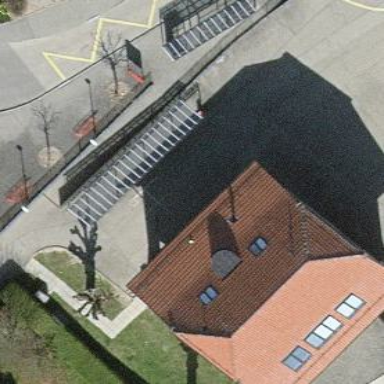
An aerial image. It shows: Building with bicycle shed for parking bikes.